Question: this is my base table:
'''
docID | rowNumber | Column1 | Column2 | Column3
'''
I use cross apply and pivot to transform the records in Column1 to actual columns and use the values in column2 and column3 as records for the new columns. In my <URL> you can see base and transformed select statement.
I have columns like Plant and Color which are numbered, e.g. Plant1, Plant2, Plant3, Color1, Color2 etc.
For each plant that exists in all plant columns I want to create a new row with a comma separated list of colors in one single column.
What I want to achieve is also in below screenshot:

This should become a view to use in Excel. How do I need to modify the view to get to the desired result?
Additional question: The Length-column is numeric. Is there any way to switch the decimal separator from within Excel as a user and apply it to this or all numeric column(s) so that it will be recognized by Excel as a number?
I used to have an old php web query where I would pass the separator from a dropdown cell in Excel as a parameter.
Thank you.
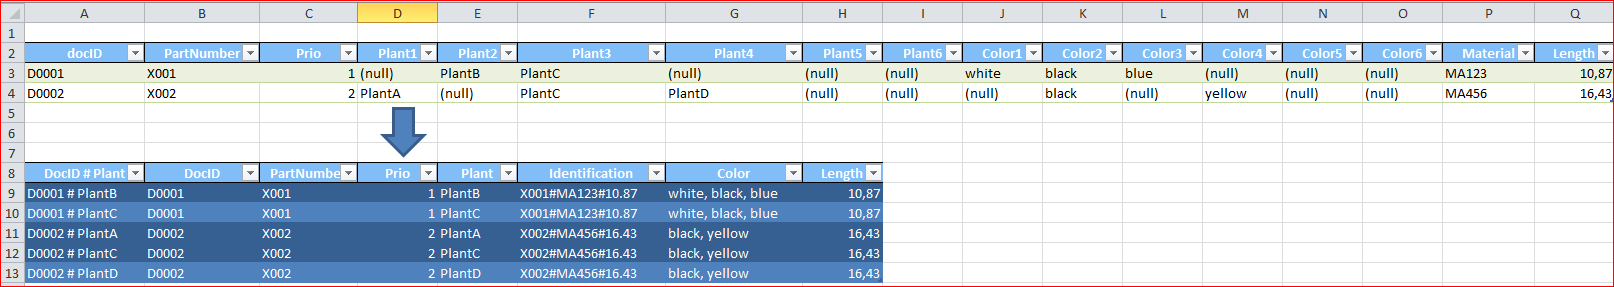
Answer: First off, man the way your data is stored is a mess. I would recommend reading up on good data structures and fixing yours if you can. Here's a TSQL query that gets you the data in the correct format.
'''
WITH CTE_no_nums
AS
(
SELECT docID,
CASE
WHEN PATINDEX('%[0-9]%',column1) > 0
THEN SUBSTRING(column1,0,PATINDEX('%[0-9]%',column1))
ELSE column1
END AS cols,
COALESCE(column2,column3) AS vals
FROM miscValues
WHERE column2 IS NOT NULL
OR column3 IS NOT NULL
),
CTE_Pivot
AS
(
SELECT docID,partNumber,prio,[length],material
FROM CTE_no_nums
PIVOT
(
MAX(vals) FOR cols IN (partNumber,prio,[length],material)
) pvt
)
SELECT A.docId + ' # ' + B.vals AS [DocID # Plant],
A.docID,
A.partNumber,
A.prio,
B.vals AS Plant,
A.partNumber + '#' + A.material + '#' + A.[length] AS Identification,
A.[length],
SUBSTRING(CA.colors,0,LEN(CA.colors)) colors --substring removes last comma
FROM CTE_Pivot A
INNER JOIN CTE_no_nums B
ON A.docID = B.docID
AND B.cols = 'Plant'
CROSS APPLY ( SELECT vals + ','
FROM CTE_no_nums C
WHERE cols = 'Color'
AND C.docID = A.docID
FOR XML PATH('')
) CA(colors)
'''
Results:
'''
DocID # Plant docID partNumber prio Plant Identification length colors
---------------- ------ ---------- ---- ---------- ------------------ ------- -------------------------
D0001 # PlantB D0001 X001 1 PlantB X001#MA123#10.87 10.87 white,black,blue
D0001 # PlantC D0001 X001 1 PlantC X001#MA123#10.87 10.87 white,black,blue
D0002 # PlantA D0002 X002 2 PlantA X002#MA456#16.43 16.43 black,yellow
D0002 # PlantC D0002 X002 2 PlantC X002#MA456#16.43 16.43 black,yellow
D0002 # PlantD D0002 X002 2 PlantD X002#MA456#16.43 16.43 black,yellow
'''